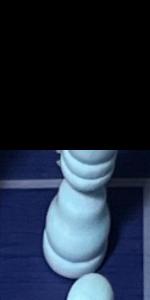
Label: Bishop_White